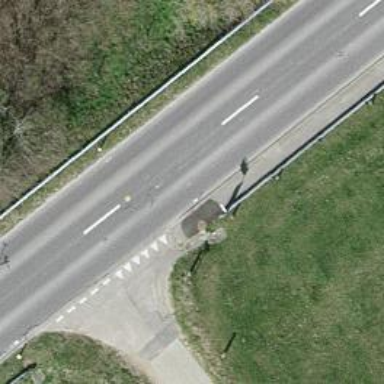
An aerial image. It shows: Bus stop with platform for public transport.